Question: I started working with Tableau and want to create a crosstab that displays a measure per customer over the months.
The goal is to Display every value >95 as green, the values from 85-95 as yellow and everything below as red. Is this possible?
Thanks a lot in advance.

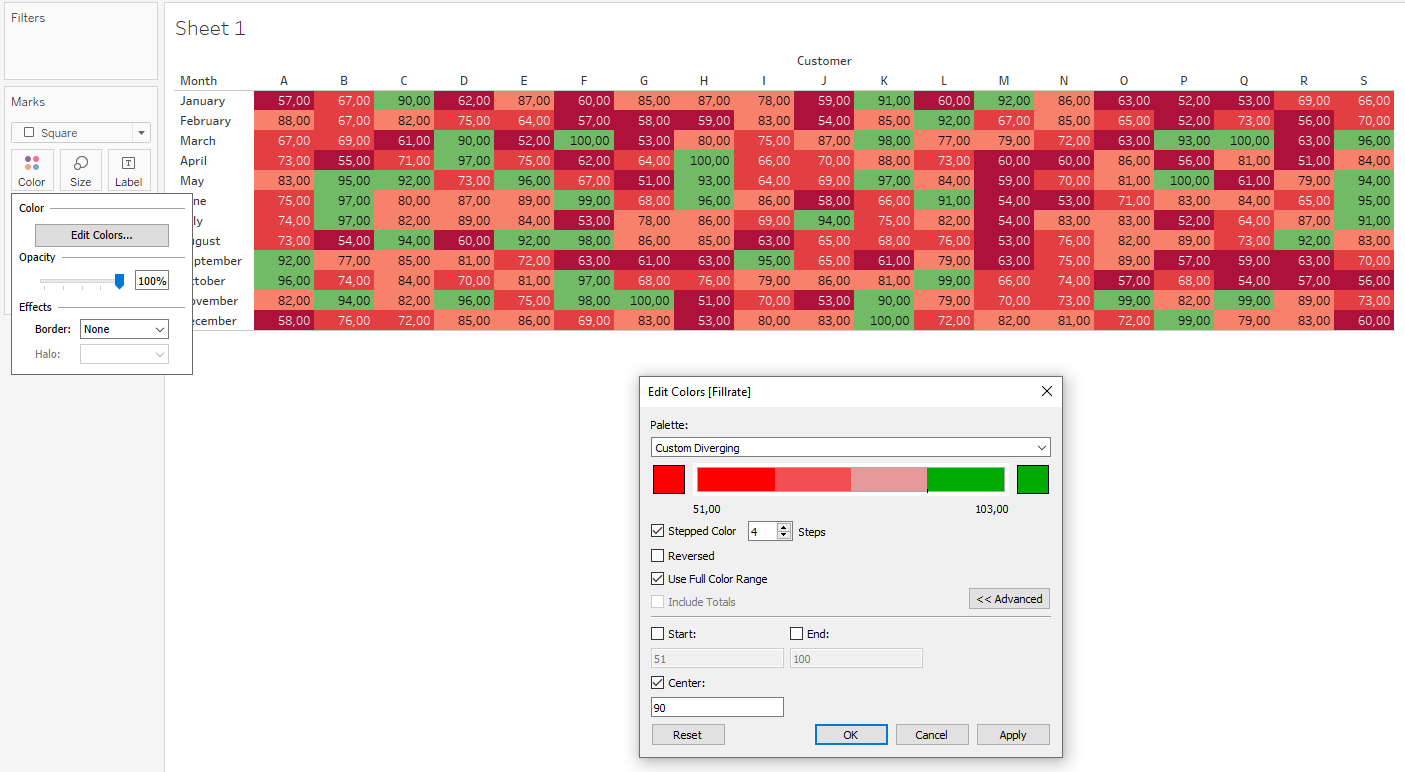
Answer: So I start with a view of this
<URL>
Then I create a dummy calculated field which will represent my color scheme
<URL>
I drag the 'Value Color Sum' to the color, then the numbers will be colored.
To change the color, click on the color button.
<URL>
To create the "background", I take the "Number of Records" and drag it to Size.
<URL>
Then I take the measure and change the marks from "Automatic" -> "Bar". I also click on the small white triangle and choose: "Measure" -> "Minimum" to make the bars in the background to fill up the whole cell.
<URL>
Then I left-click on the size button and drag the slider to the right to make the bar fill the height.
<URL>
Video of above steps can be found here: <URL>
---
Depending on your data you might need to adjust your measure to make it aggregate, it depends on your data.
For example, my data looks like this:
<URL>
If I don't aggregate the data the result will be as picture below, since the color will not be applied to the sum of customer A, rather it will be applied to each "row" and therefore the cell will be RED instead of GREEN (See value 110 for January, Customer A).
<URL>
By aggregating the value I can direct my color scheme to this variable which make the result as I desire.
In this case I used a LOD on customer and Month to create my 'Sum Value':
'''
{Fixed [Customer], [Month]: SUM([Value])}
'''
<URL>